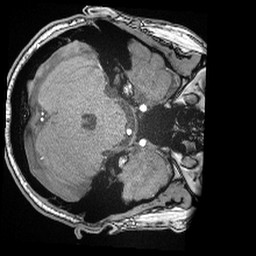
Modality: angio
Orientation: axial
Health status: ill
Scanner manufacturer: siemens
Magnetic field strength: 3 T
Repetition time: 0.022 s
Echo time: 0.0036 s